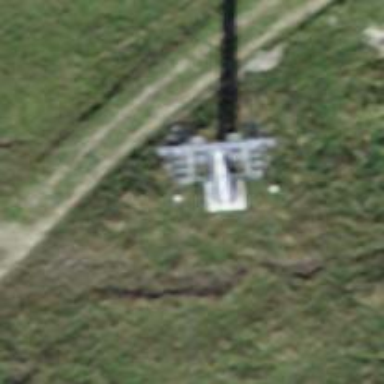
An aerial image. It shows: Pylon used for aerialway.